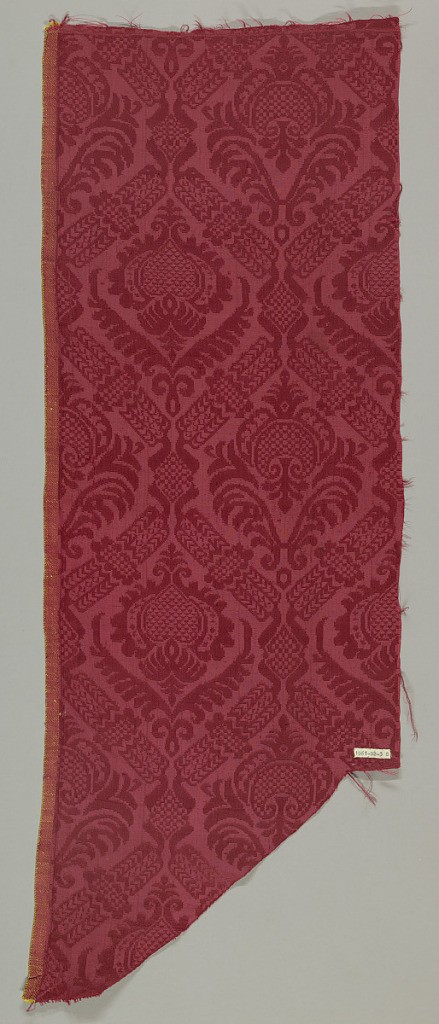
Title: Fragment
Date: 16th–17th century
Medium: silk Technique: 5-harness satin damask
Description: Narrow strips of a red damask in a symmetrical pattern of a lattice enclosing palmettes and foliage. Selvages present.